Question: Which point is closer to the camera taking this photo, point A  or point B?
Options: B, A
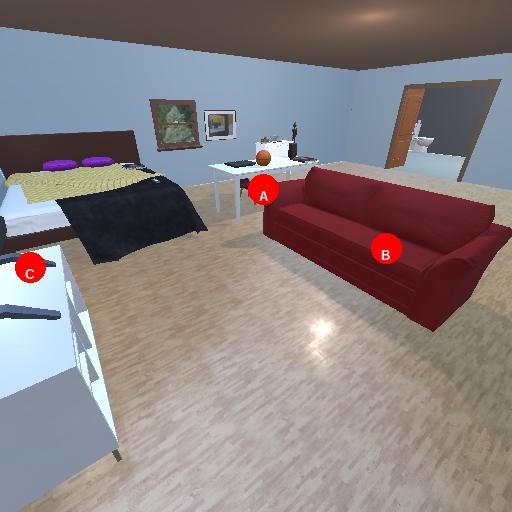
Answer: B